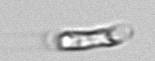
Label: Guinardia_striata